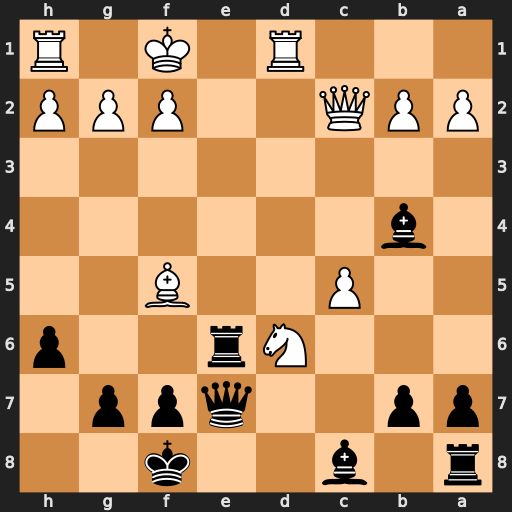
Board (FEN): r1b2k2/pp2qpp1/3Nr2p/2P2B2/1b6/8/PPQ2PPP/3R1K1R
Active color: b
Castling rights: -
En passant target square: -
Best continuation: Re1+ Rxe1 Qxe1#